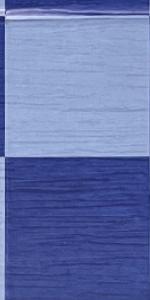
Label: Empty